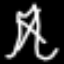
Label: The Eiffel Tower